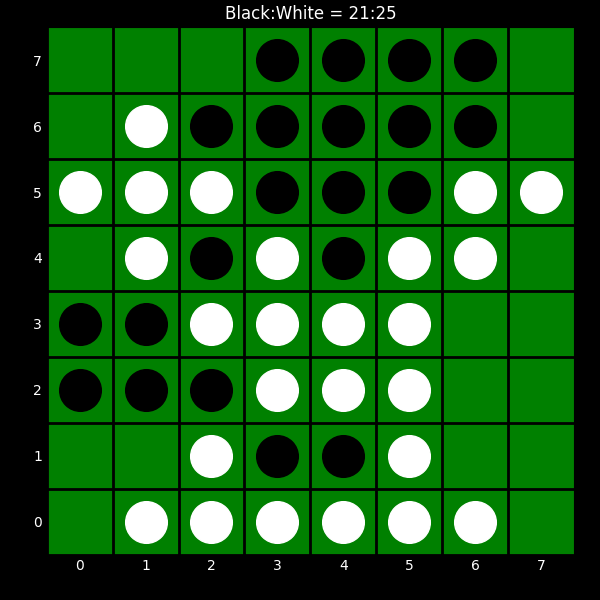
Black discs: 21
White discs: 25